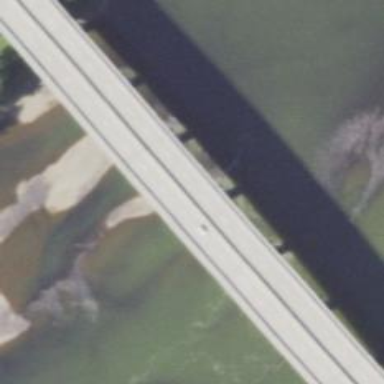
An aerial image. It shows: Man-made bridge.